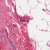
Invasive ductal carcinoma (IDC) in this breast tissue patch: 0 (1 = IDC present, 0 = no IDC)